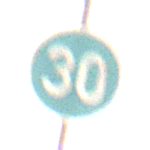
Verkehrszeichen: VorgeschriebeneMindestgeschwindigkeit
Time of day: SunriseSunset
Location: Outdoor (Nature)
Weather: PartlyCloudy
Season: NotSpecified
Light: Natural